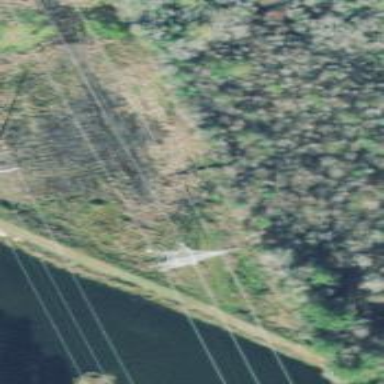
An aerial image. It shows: Lattice structure tower.